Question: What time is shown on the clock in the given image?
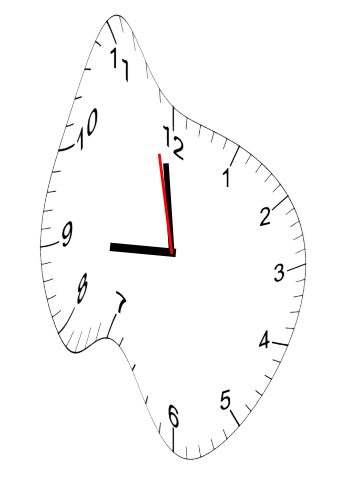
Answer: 08:58:58